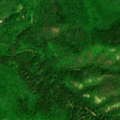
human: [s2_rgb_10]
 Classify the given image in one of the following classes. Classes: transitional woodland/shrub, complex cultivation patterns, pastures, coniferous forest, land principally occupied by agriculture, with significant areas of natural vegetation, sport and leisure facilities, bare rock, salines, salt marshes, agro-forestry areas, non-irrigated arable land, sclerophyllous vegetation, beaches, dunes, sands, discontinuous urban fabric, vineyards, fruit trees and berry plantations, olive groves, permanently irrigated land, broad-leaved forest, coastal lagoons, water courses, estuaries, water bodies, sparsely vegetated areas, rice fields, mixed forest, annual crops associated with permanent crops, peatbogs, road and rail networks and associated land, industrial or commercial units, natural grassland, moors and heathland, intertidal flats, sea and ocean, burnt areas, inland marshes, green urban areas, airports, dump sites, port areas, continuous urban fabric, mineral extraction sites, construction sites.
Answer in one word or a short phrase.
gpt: broad-leaved forest, transitional woodland/shrub